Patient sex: F
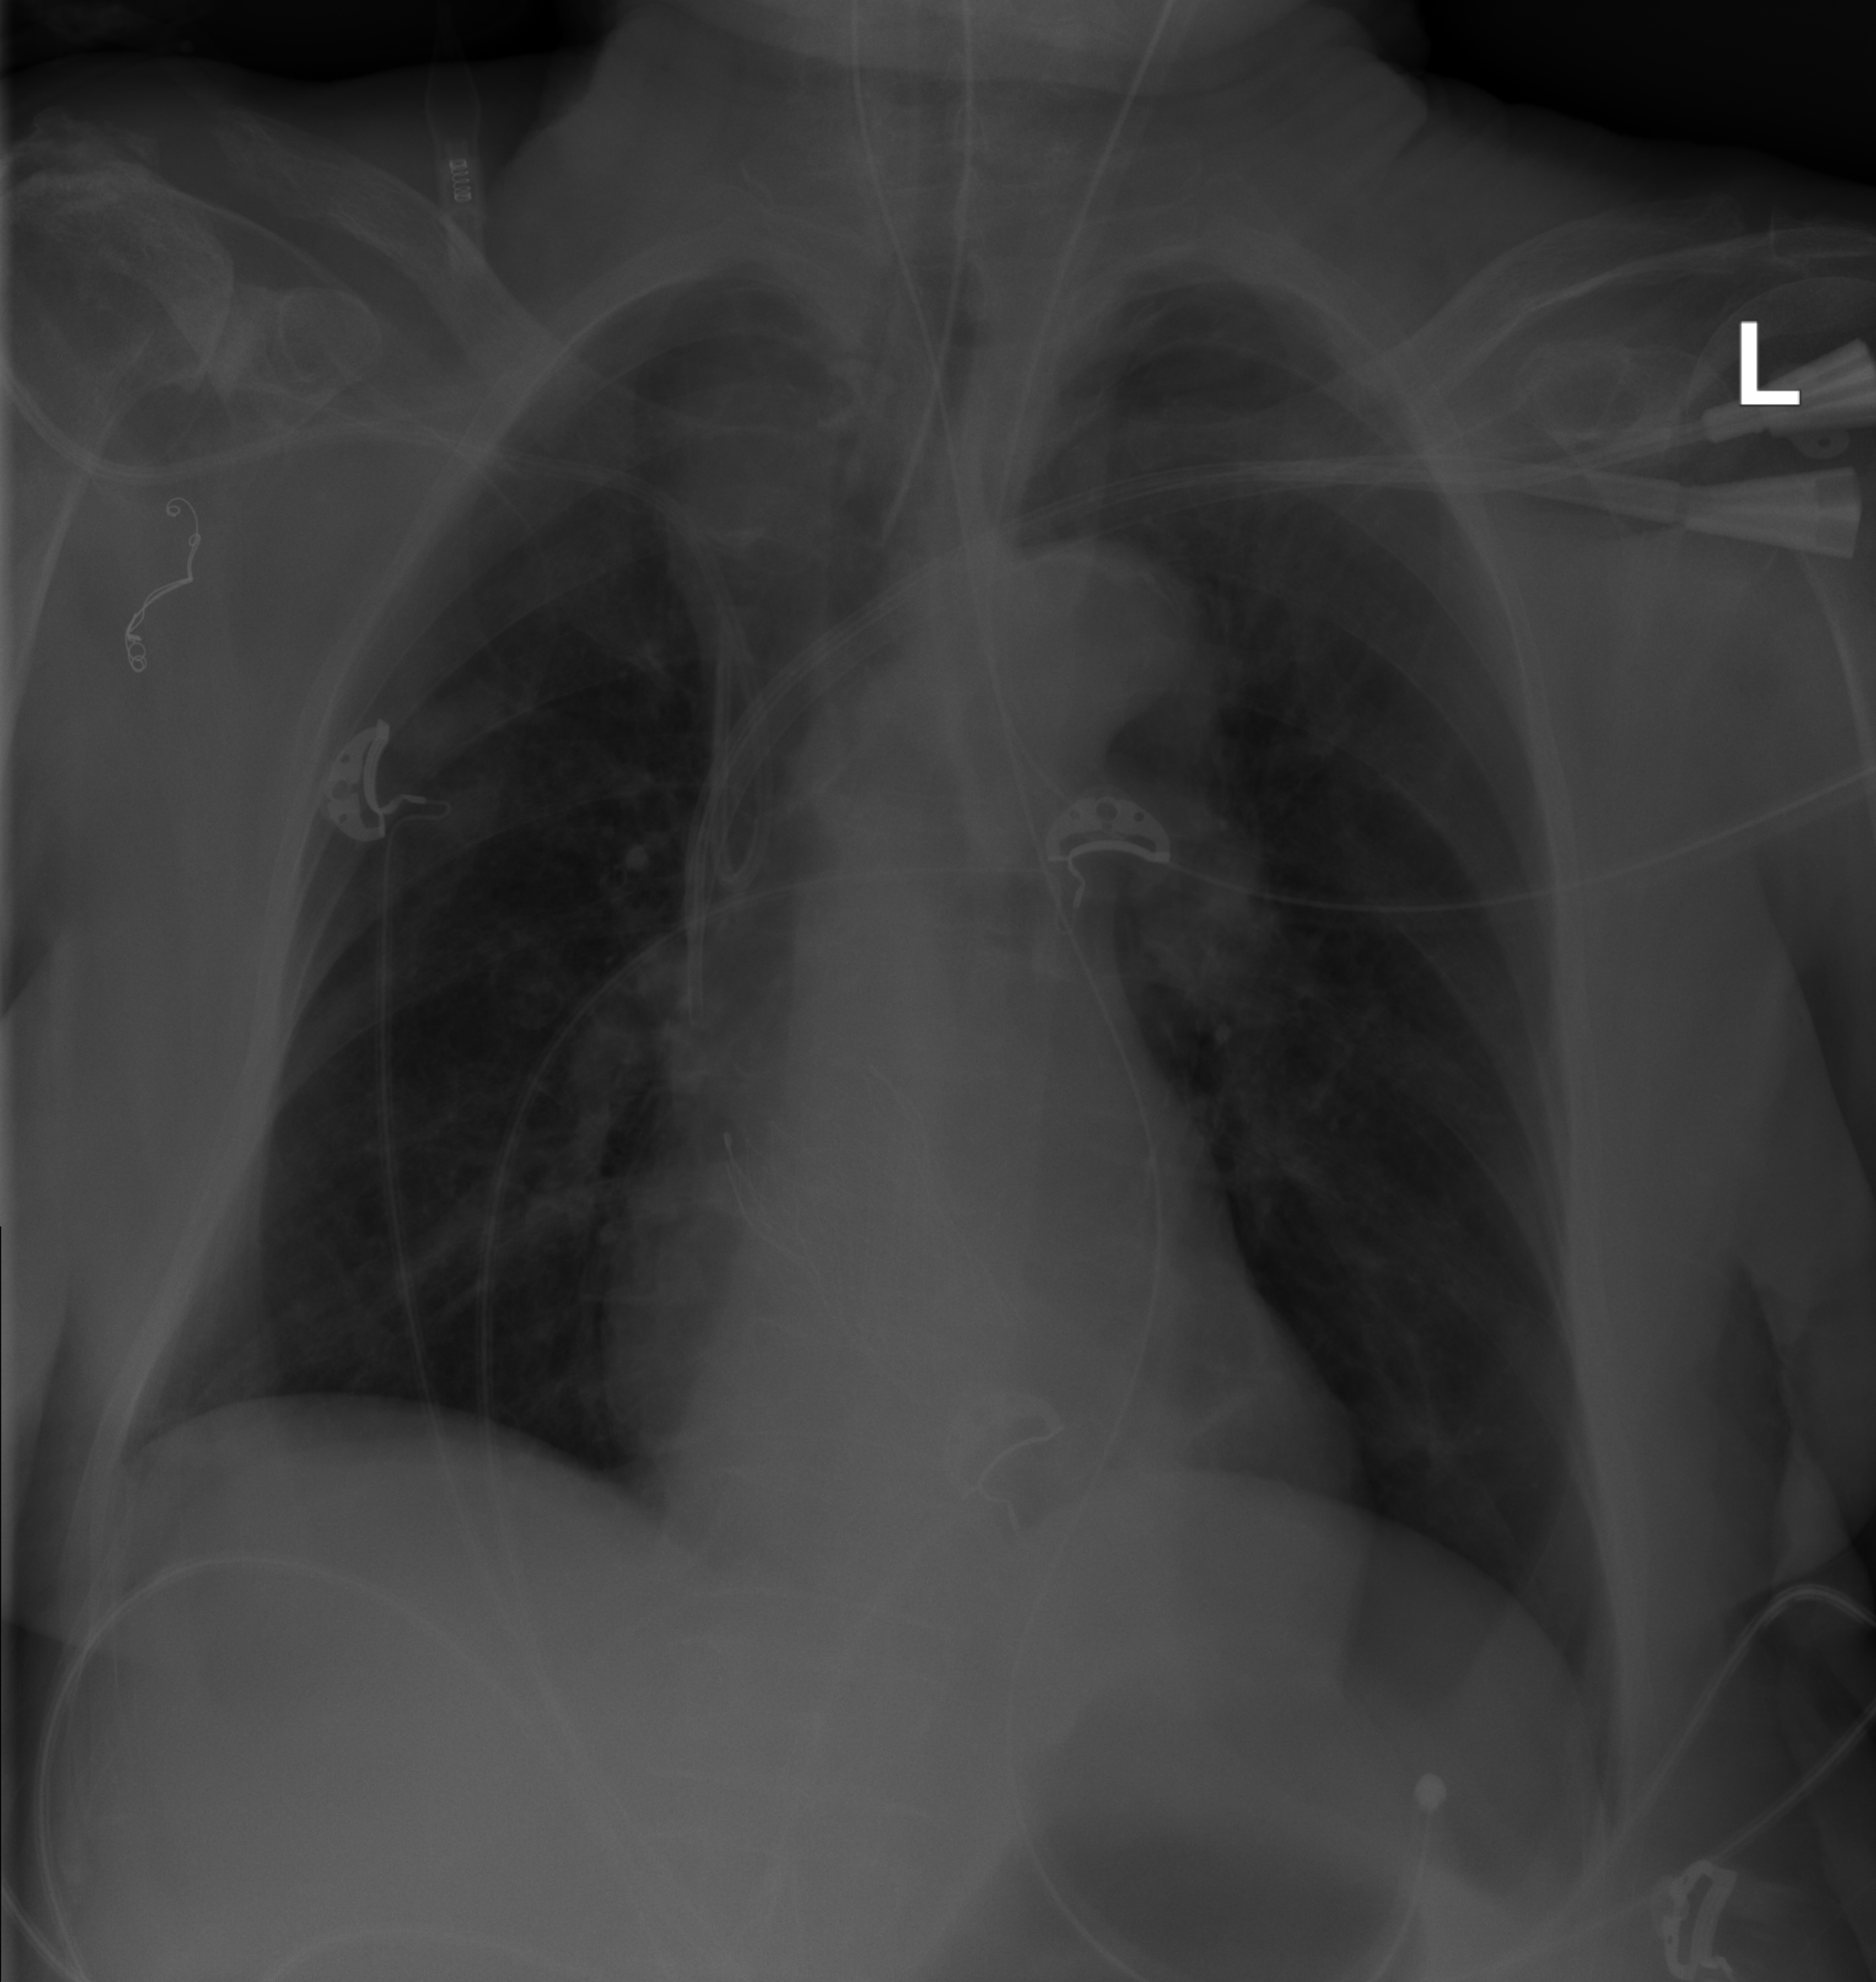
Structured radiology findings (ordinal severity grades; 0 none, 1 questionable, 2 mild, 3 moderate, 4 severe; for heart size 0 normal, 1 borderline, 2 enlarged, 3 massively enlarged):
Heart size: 0
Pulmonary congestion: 0
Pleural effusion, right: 2
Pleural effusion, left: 0
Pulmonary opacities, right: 0
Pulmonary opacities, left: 0
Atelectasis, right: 0
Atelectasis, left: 0